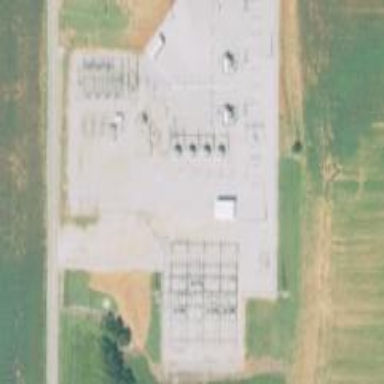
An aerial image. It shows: Outdoor power substation surrounded by fence. This substation operates at the transmission level.